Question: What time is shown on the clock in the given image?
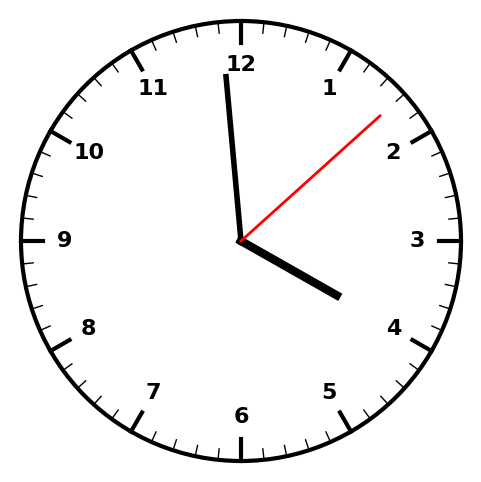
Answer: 03:59:08